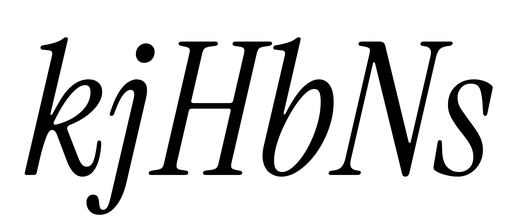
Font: InstrumentSerif-Italic